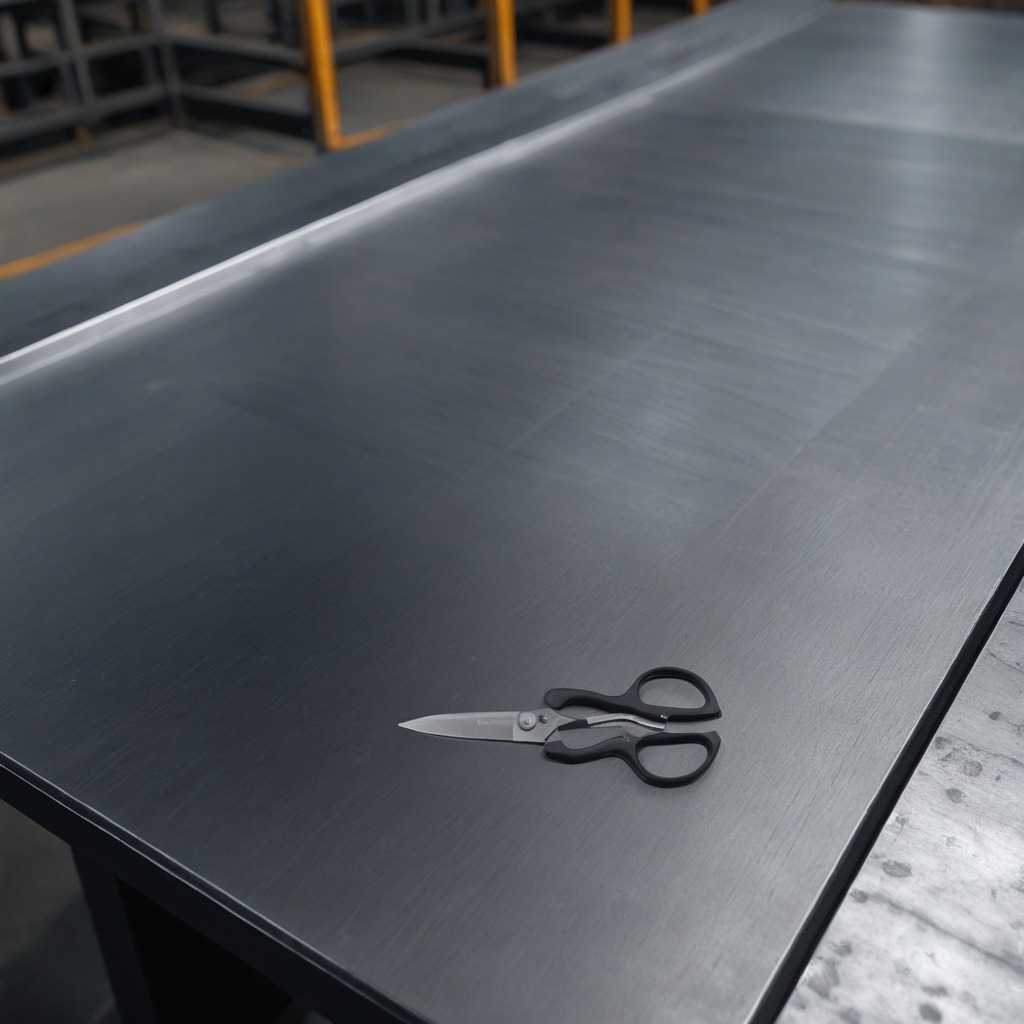
A scissor lies on the cold steel table in a mining workshop gritty textures.